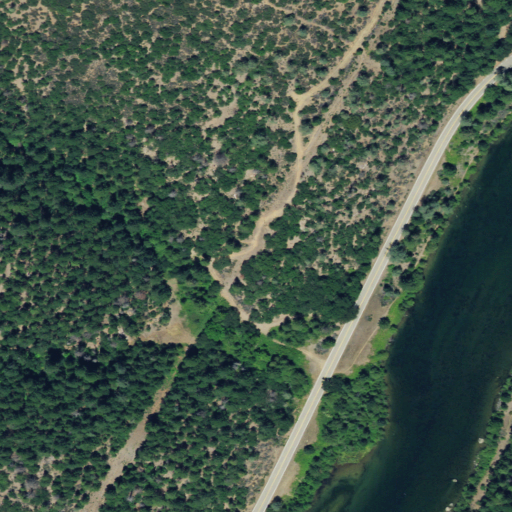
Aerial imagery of valley in California named Ferry Gulch containing shrub, evergreen forest, open development, open water, mixed forest, and grassland